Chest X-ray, PA view. Patient: 46 years old, sex F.
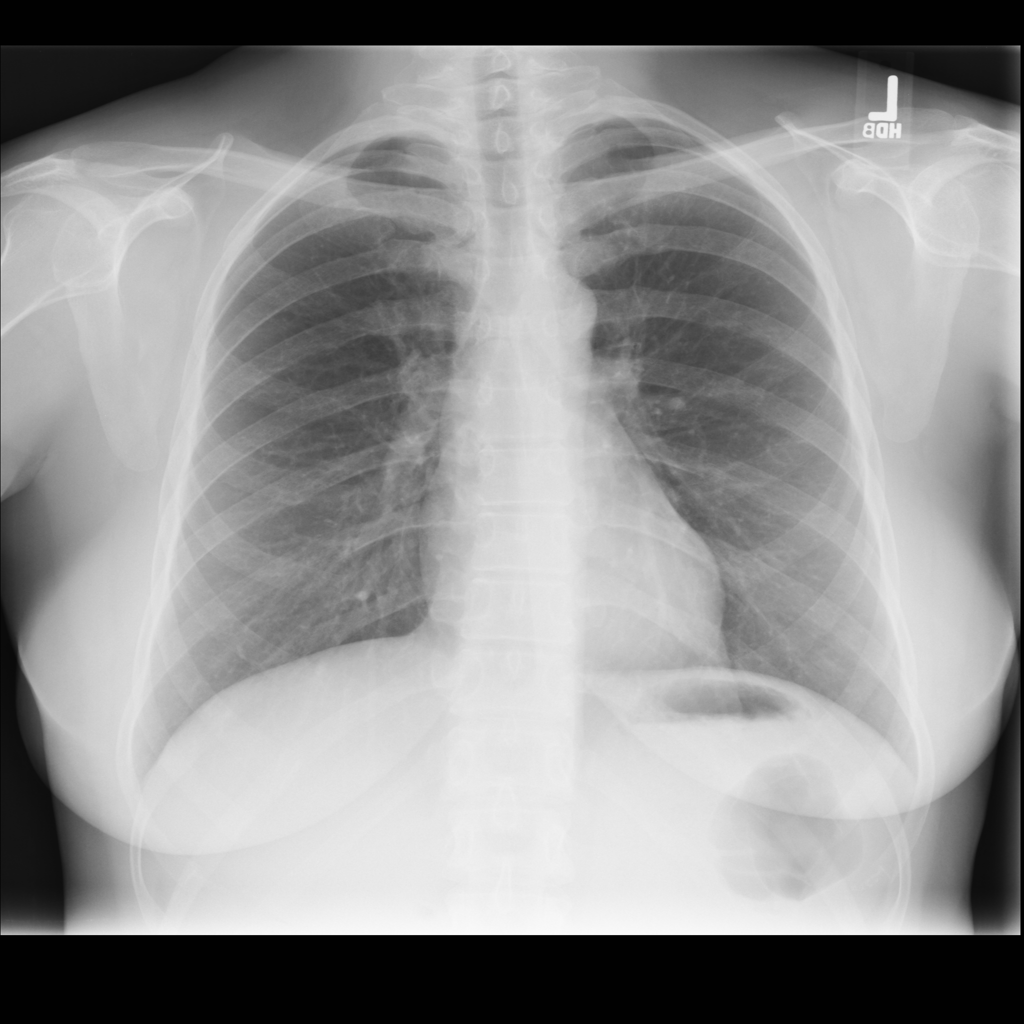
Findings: No Finding